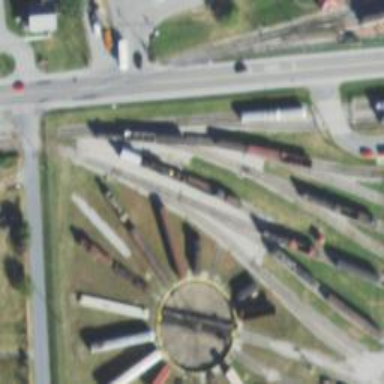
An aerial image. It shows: Preserved rail yard. The area contains preserved railway tracks.